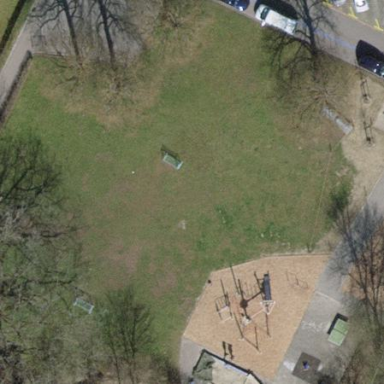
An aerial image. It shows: Lovely park for leisure and relaxation.